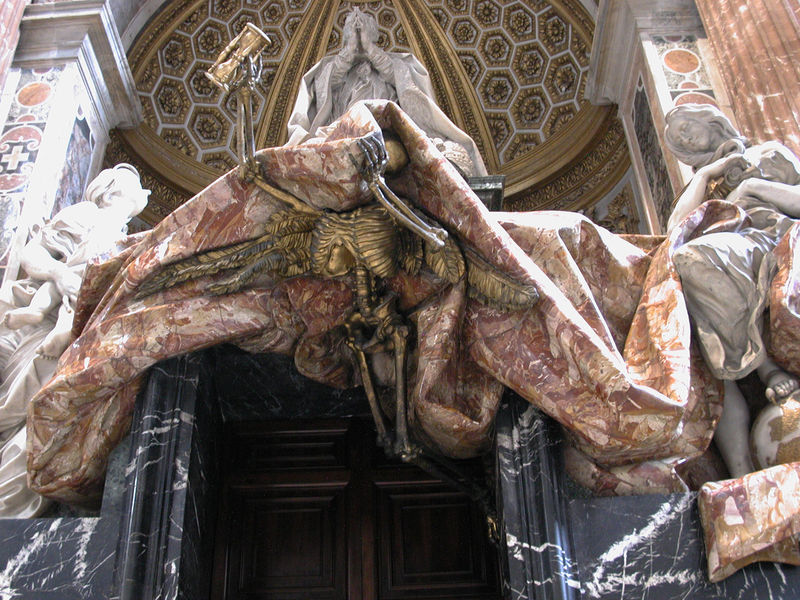
Titel: Grabmal für Papst Alexander VII.
Künstler: Giovanni Lorenzo Bernini
Standort: Rom, S. Pietro (EU - I - Latium)
Schlagwörter: flügel, umhang, weiß, frau, grau, licht, marmor, säulen, tür, rot, tuch, wand, architektur, barock, falten, federn, halten, tod, trauer, vorhang, kirche, figur, gewand, gold, stoff, stoffe, engel, skulptur, bogen, figuren, kuppel, uhr, faltenwurf, plastik, tor, foto, knochen, eingang, nische, rippen, becken, gebet, brokat, portal, gebein, skelett, skulpturen, gruft, statuen, sterben, apsis, baldachin, kassetten, kassettendecke, heilige, stundenglas, putten, maria, waben, gerippe, kasettendecke, mahnung, memento, gebeine, sanduhr, kuppfel, todesengel, knochenmann, faltne, l